Question: I was trying to select some data from my table using the following query:
'select * from table1 where column1 = to_date('14-05-14','yy-mm-dd');'
Where the column data type is 'DATE'. I observed that, the above query won't return anything unless we modified it as,
'select * from table1 where trunc(column1) = to_date('14-05-14','yy-mm-dd');'
even though there are records available.
I checked the documentation for 'TRUNC'.Can anyone please explain why this happens?
As per the valuable comments I think some 'time' values may also associated with the DATE. But I cannot view/edit that 'time'. How can I ensure there are 'time' values associated.

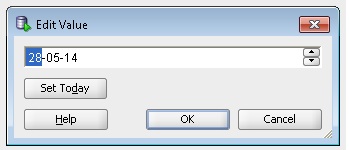
Answer: Both 'TO_DATE' and 'TRUNC' are different. See the below example.
'''
SQL> ALTER SESSION SET nls_date_format = 'dd/mm/yyyy hh24:mi:ss';
Session altered.
SQL> SELECT TO_DATE(SYSDATE) FROM DUAL;
TO_DATE(SYSDATE)
-------------------
28/05/2014 16:03:25
SQL> SELECT TRUNC(SYSDATE) FROM DUAL;
TRUNC(SYSDATE)
-------------------
28/05/2014 00:00:00
'''
In Your first query 'to_date('14-05-14','yy-mm-dd')' is comparing with the date field 'column1' in your table which has time values also. Whereas in Your 2nd query You are truncating the time part from table data and from Your query, that's why it's matching.